Question: I have a QMainWindow application in which I'd like to change the background colour of the QGraphicsView in real time, using PySide and QtGui.QColorDialog.
I've designed an example layout and program as follows;
# The Layout in Qt Designer...

# The generated layout XML...
'''
<?xml version="1.0" encoding="UTF-8"?>
<ui version="4.0">
<class>ColourChanger</class>
<widget class="QMainWindow" name="ColourChanger">
<property name="geometry">
<rect>
<x>0</x>
<y>0</y>
<width>486</width>
<height>558</height>
</rect>
</property>
<property name="windowTitle">
<string>MainWindow</string>
</property>
<widget class="QWidget" name="centralwidget">
<widget class="QGraphicsView" name="graphicsView">
<property name="geometry">
<rect>
<x>110</x>
<y>150</y>
<width>256</width>
<height>192</height>
</rect>
</property>
</widget>
<widget class="QPushButton" name="pushButton">
<property name="geometry">
<rect>
<x>150</x>
<y>75</y>
<width>171</width>
<height>28</height>
</rect>
</property>
<property name="text">
<string>Change Background</string>
</property>
</widget>
</widget>
<widget class="QMenuBar" name="menubar">
<property name="geometry">
<rect>
<x>0</x>
<y>0</y>
<width>486</width>
<height>25</height>
</rect>
</property>
</widget>
<widget class="QStatusBar" name="statusbar"/>
</widget>
<resources/>
<connections>
<connection>
<sender>pushButton</sender>
<signal>clicked()</signal>
<receiver>ColourChanger</receiver>
<slot>buttonPressed()</slot>
<hints>
<hint type="sourcelabel">
<x>235</x>
<y>113</y>
</hint>
<hint type="destinationlabel">
<x>242</x>
<y>278</y>
</hint>
</hints>
</connection>
</connections>
<slots>
<slot>buttonPressed()</slot>
</slots>
</ui>
'''
# The Code...
'''
#!/usr/bin/env python3.3
from PySide import QtGui, QtCore
from ColourChangerMainWindow import Ui_ColourChanger
class MainWindow(QtGui.QMainWindow, Ui_ColourChanger):
def __init__(self, parent=None, f=QtCore.Qt.WindowFlags()):
QtGui.QMainWindow.__init__(self, parent, f)
self.setupUi(self)
def setupStuff(self):
self.view = self.graphicsView
self.scene = QtGui.QGraphicsScene()
self.scene.setSceneRect(QtCore.QRectF(self.view.viewport().rect()))
self.view.setScene(self.scene)
brush = QtGui.QBrush(QtGui.QColor(0, 0, 0))
brush.setStyle(QtCore.Qt.SolidPattern)
self.view.setBackgroundBrush(brush)
self.colour_chooser = QtGui.QColorDialog()
self.colour_chooser.blockSignals(True)
self.colour_chooser.currentColorChanged.connect(self.liveColor)
self.colour_chooser.blockSignals(False)
def buttonPressed(self):
print("buttonPressed colour_chooser= ", self.colour_chooser)
self.colour_chooser.open()
def liveColor(self):
value = self.colour_chooser.currentColor()
print(value)
print("liveColor colour_chooser= ", self.colour_chooser)
if __name__ == '__main__':
import sys
app = QtGui.QApplication(sys.argv)
window = MainWindow()
window.setupStuff()
window.show()
app.exec_()
app.deleteLater()
sys.exit()
'''
# The Questions
When run, the 'setupStuff' function basically sets stuff up, like the graphics scene and views, and also sets up a QtGui.QColor object called 'color_chooser' , whose 'currentColorChanged' signal is connected to the 'liveColor' function.
I'm just printing the values to the terminal at the moment, not updating the background...
: Why when I'm changing the colour selection, the value of 'self.colour_chooser.currentColor()' is always static until I click 'OK' in the colour selection dialog?
: Is this a limitation of the Dialog or am I implementing this incorrectly to reach my goal?
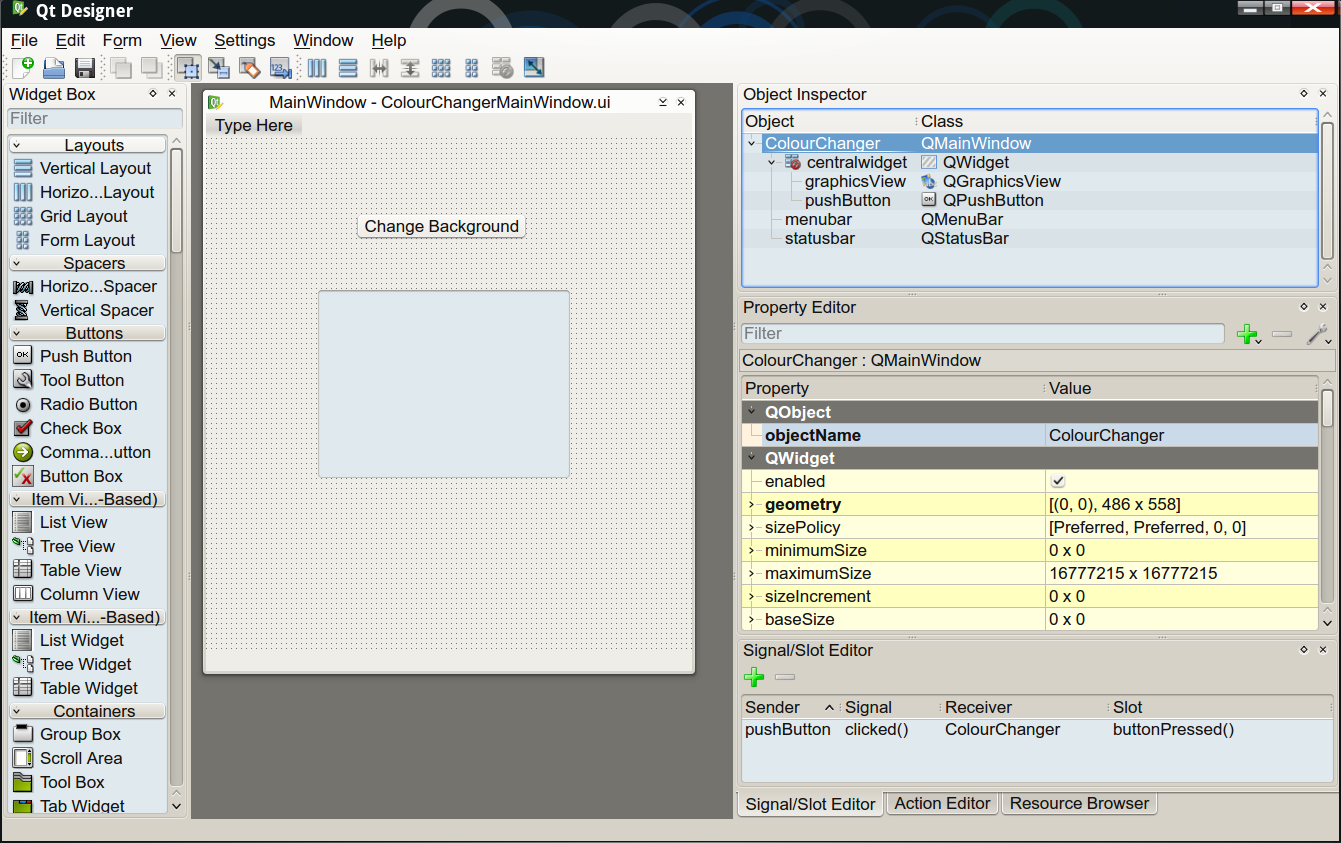
Answer: The 'currentColorChanged' signal passes the curently selected color as an argument, so you can just use that:
'''
...
def liveColor(self, color):
print(color)
...
'''
The 'curentColor' property of the dialog only gets updated when the dialog is confirmed.